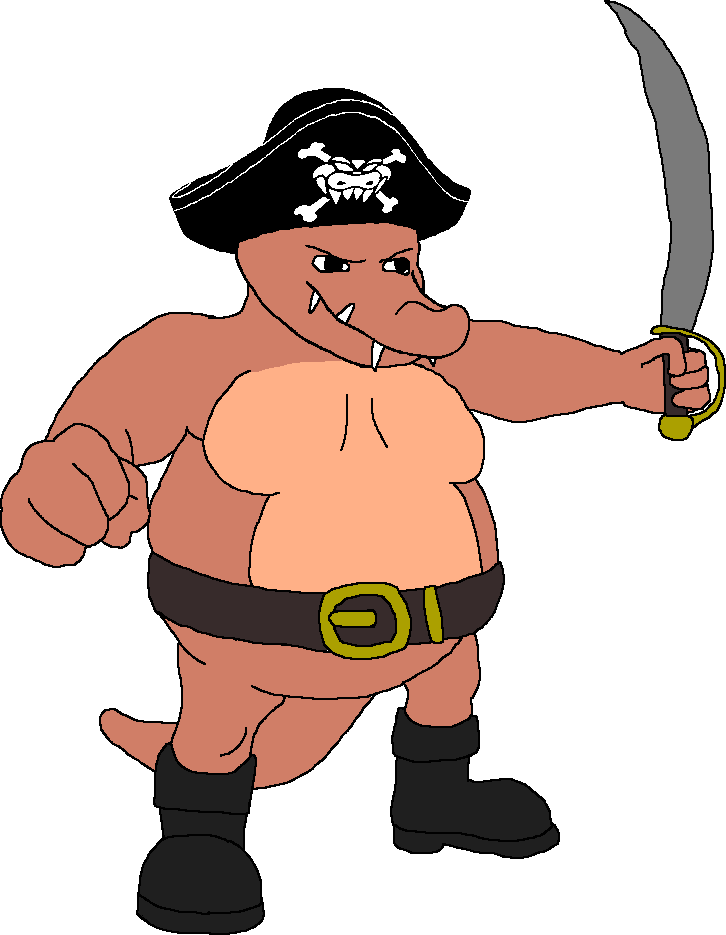
Label: 5_Animal